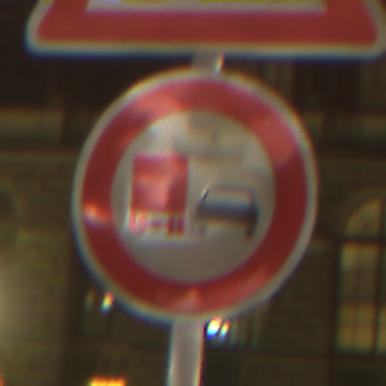
Verkehrszeichen: UeberholverbotKraftfahrzeuge
Zusatzzeichen oben: SchleuderOderRutschgefahr
Umgebung: Outdoor, Urban
Tageszeit: Night
Wetter: Overcast
Licht: Artificial
Jahreszeit: NotSpecified
Kontrast: HighContrast